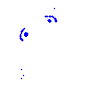
Particle: electron